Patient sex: M
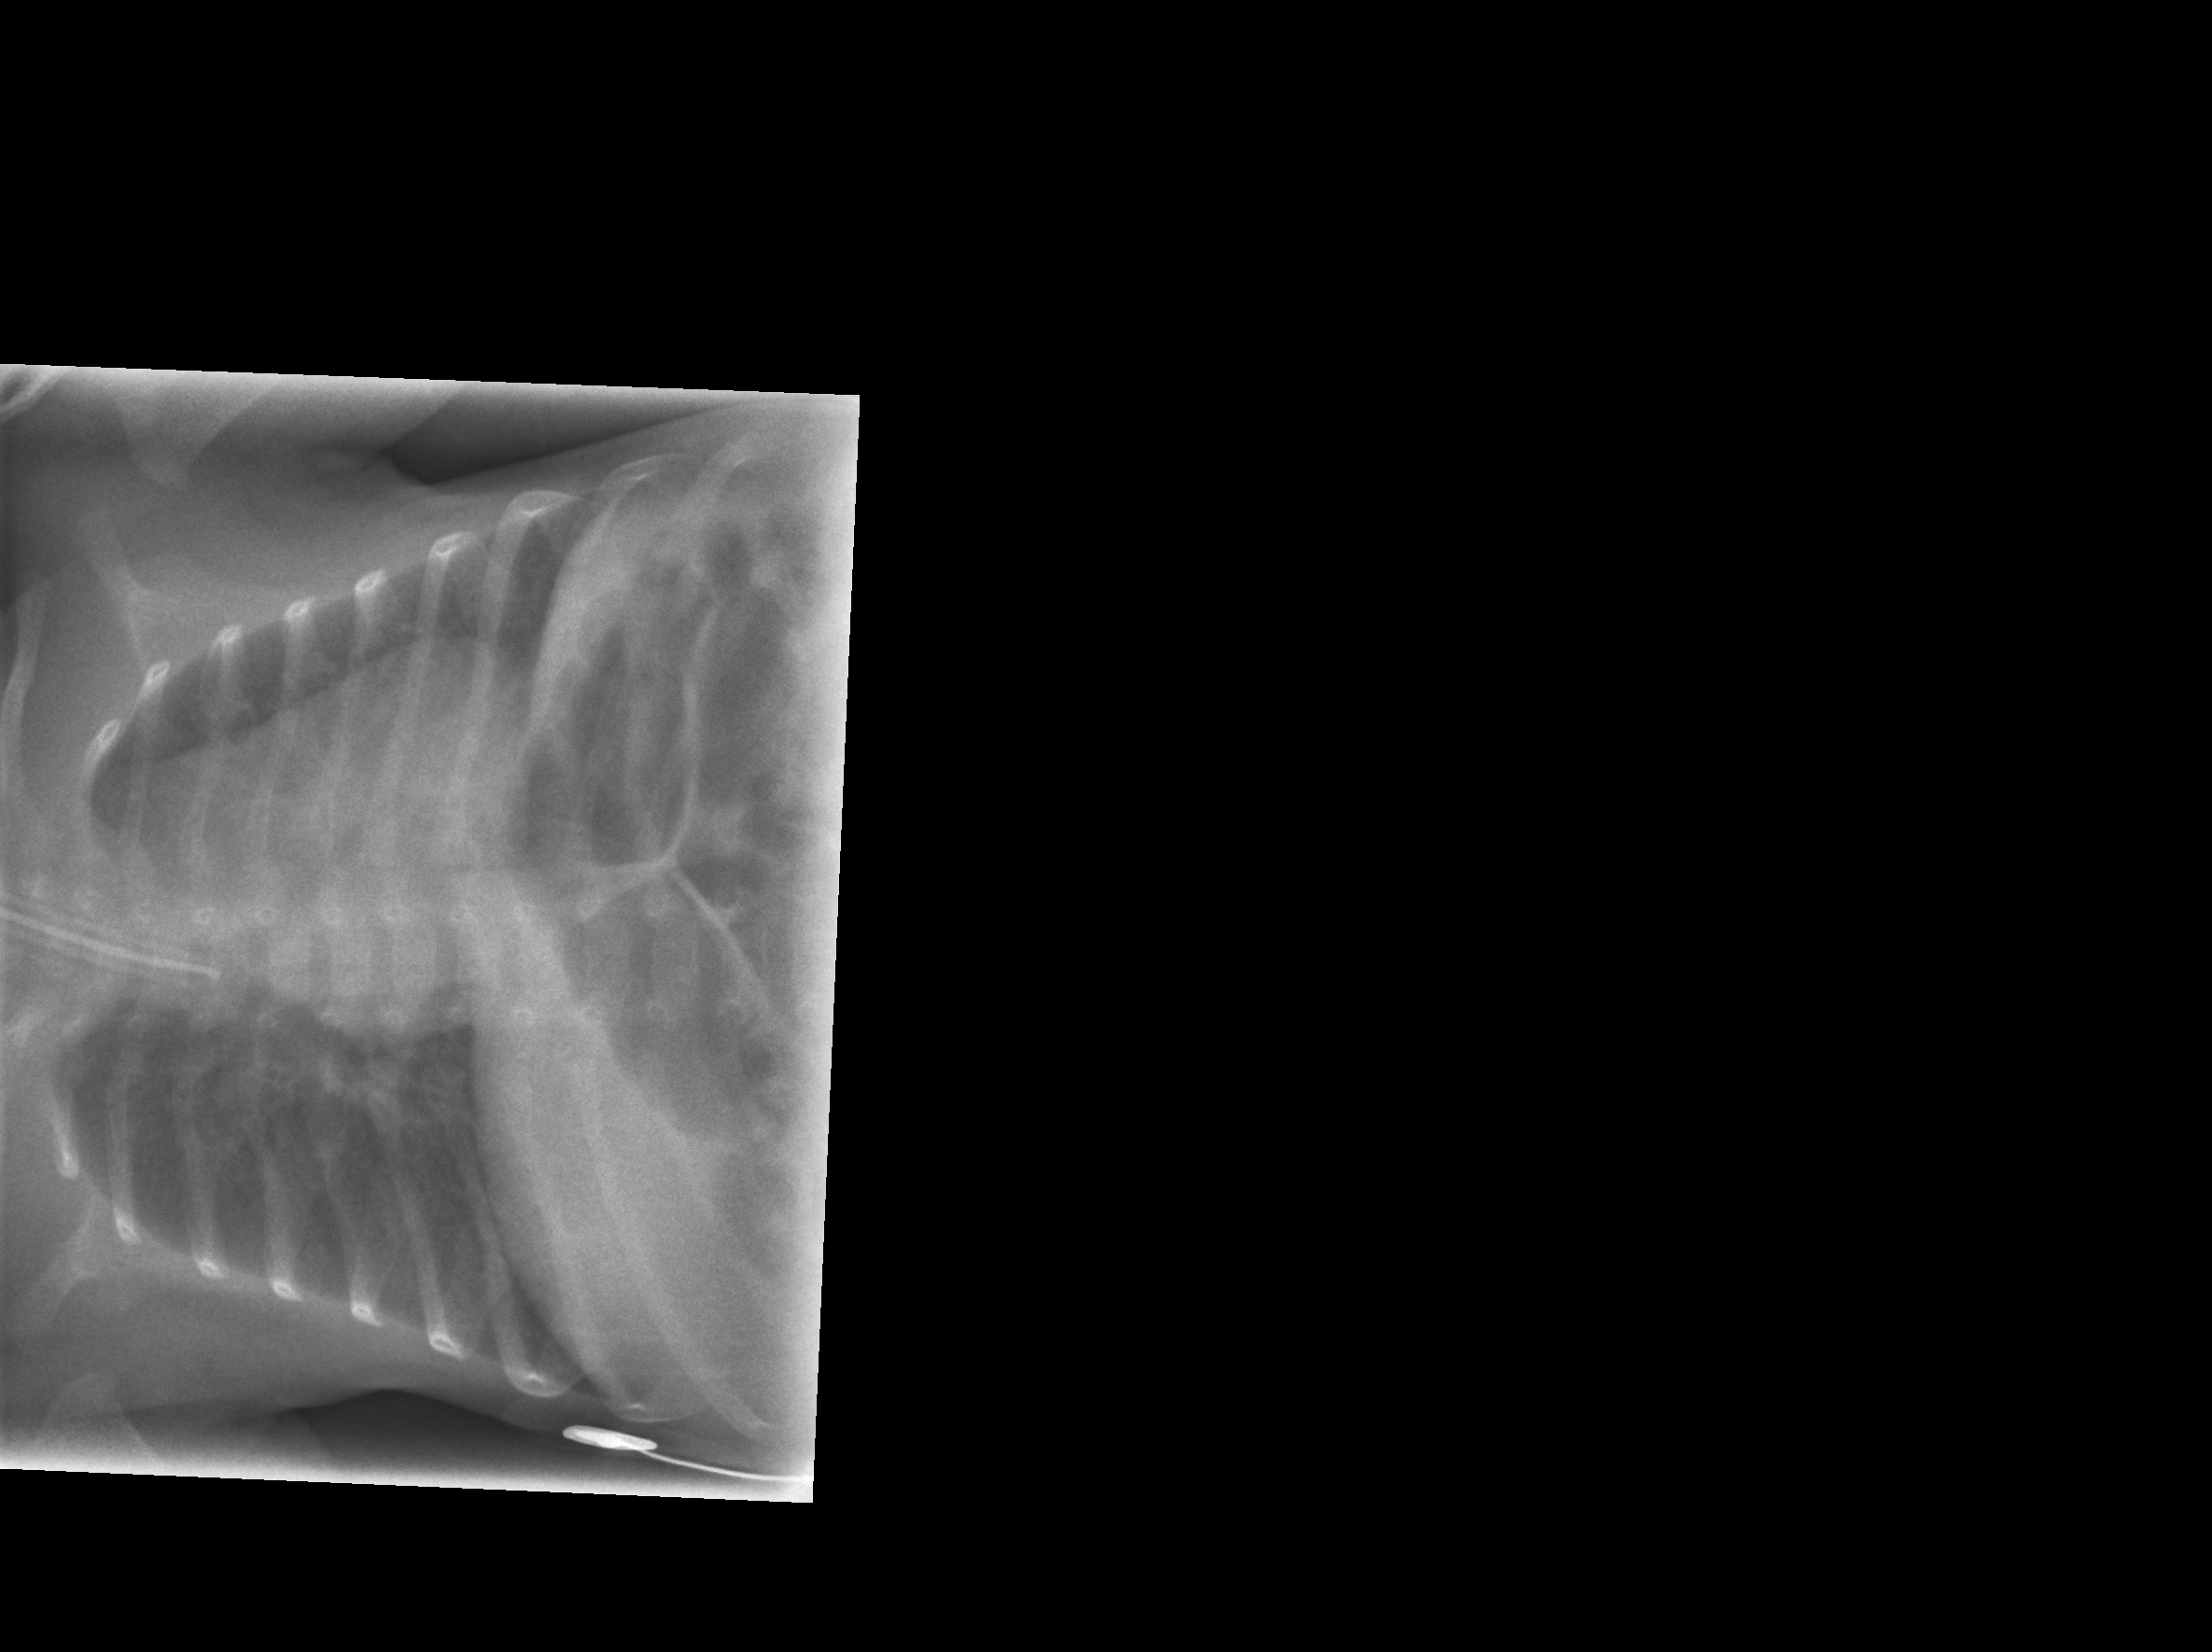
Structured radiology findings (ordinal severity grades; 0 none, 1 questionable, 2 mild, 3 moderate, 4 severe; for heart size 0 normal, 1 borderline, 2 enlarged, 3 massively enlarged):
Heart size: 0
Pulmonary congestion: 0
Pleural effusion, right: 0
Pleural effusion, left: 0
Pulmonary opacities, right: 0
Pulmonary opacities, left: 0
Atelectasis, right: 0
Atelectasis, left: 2